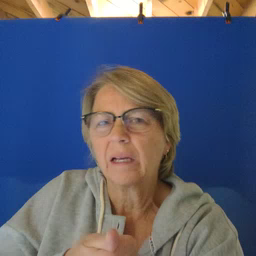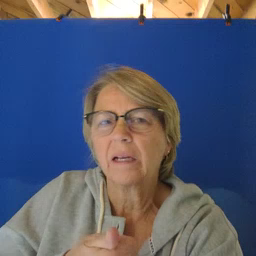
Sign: hide